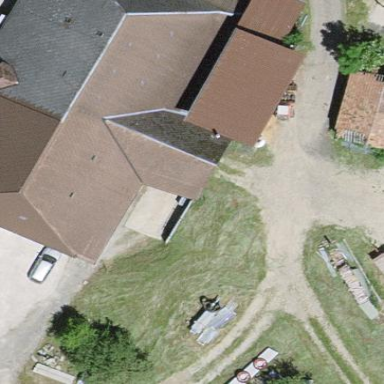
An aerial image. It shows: Farm building.